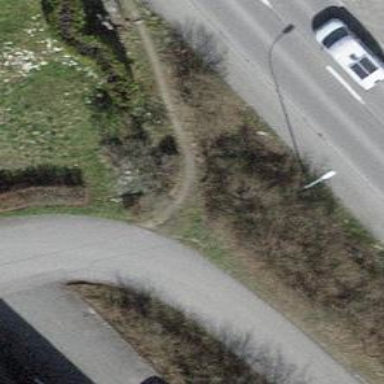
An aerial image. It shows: Footway with gravel surface.